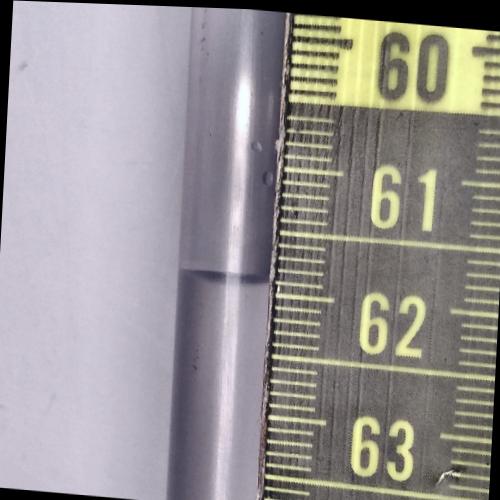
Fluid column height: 61.9 cm